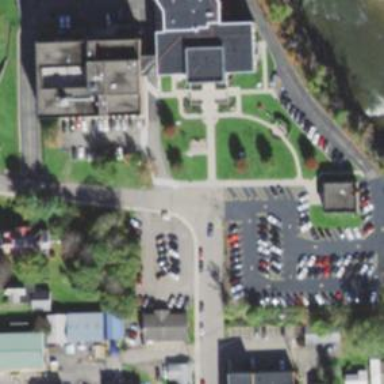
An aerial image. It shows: Parking space is available.